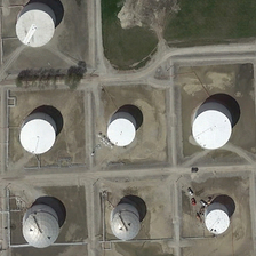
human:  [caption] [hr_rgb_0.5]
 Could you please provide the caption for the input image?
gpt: Seven reservoirs are surrounded by bare land.

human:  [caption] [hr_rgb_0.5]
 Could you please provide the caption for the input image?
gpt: There are only a few grass in the northeast.

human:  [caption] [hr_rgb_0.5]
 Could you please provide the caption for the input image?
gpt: Seven reservoirs are surrounded by some bare soil.

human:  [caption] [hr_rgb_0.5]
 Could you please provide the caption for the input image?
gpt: july white cylindrical buildings .

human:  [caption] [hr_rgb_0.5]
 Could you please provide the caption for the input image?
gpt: There are only a few herbs in the northeast.